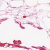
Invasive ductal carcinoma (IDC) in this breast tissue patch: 0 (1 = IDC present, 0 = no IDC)